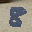
Label: 8